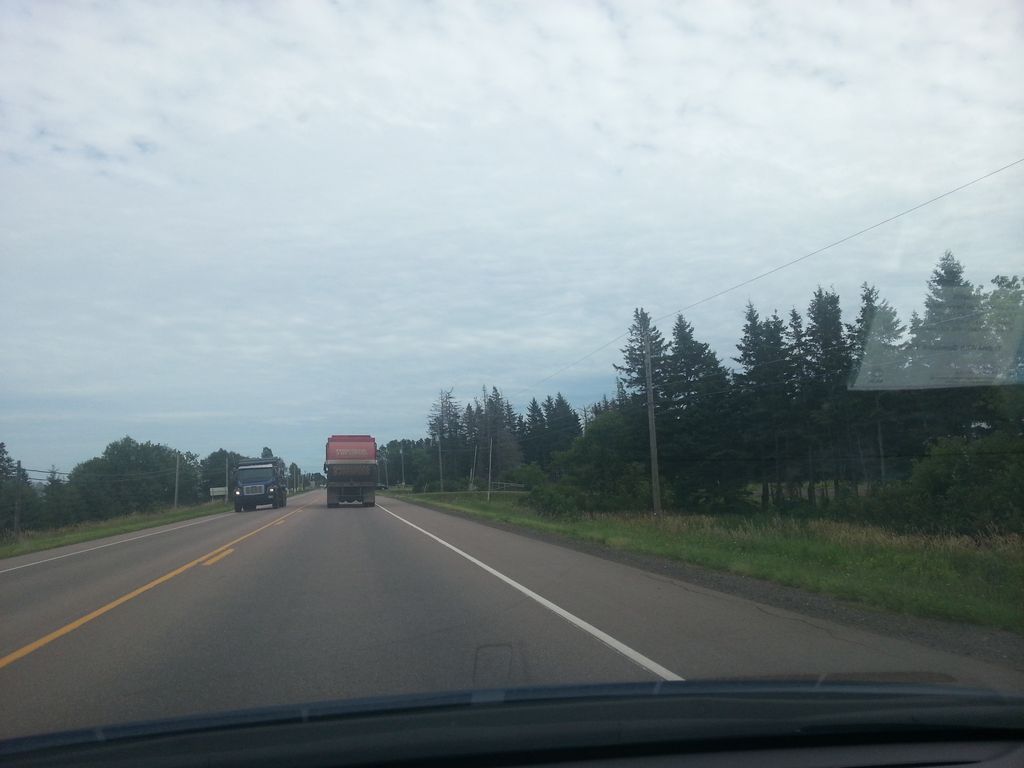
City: charlottetown